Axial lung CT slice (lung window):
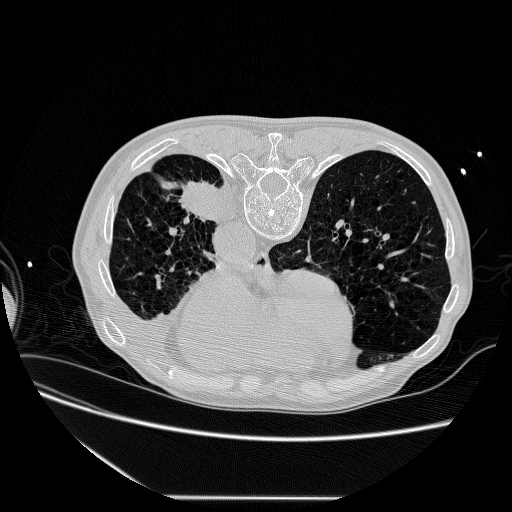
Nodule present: no